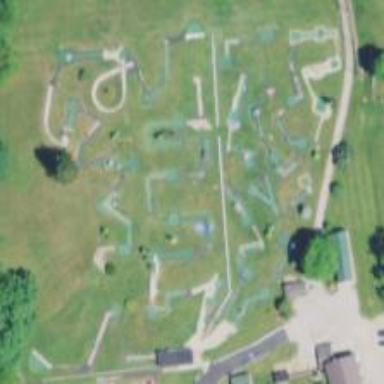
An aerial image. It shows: Miniature golf leisure land.